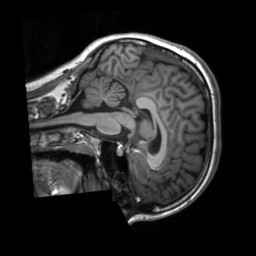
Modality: T1w
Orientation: sagittal
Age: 19
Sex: female
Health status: ill
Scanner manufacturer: siemens
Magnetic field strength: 3 T
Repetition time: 2.3 s
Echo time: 0.00201 s